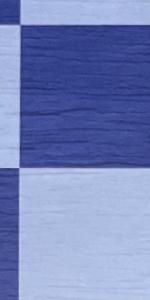
Label: Empty